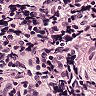
Metastatic tissue present: no